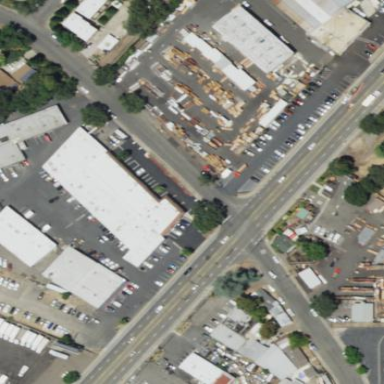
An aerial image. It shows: Commercial building.